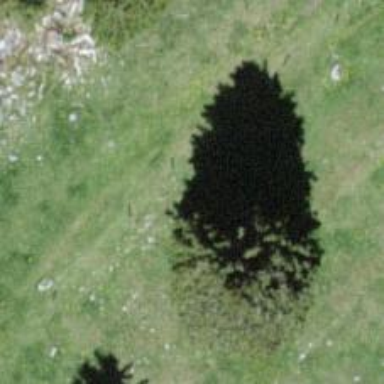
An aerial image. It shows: Needle-leaved tree in nature.